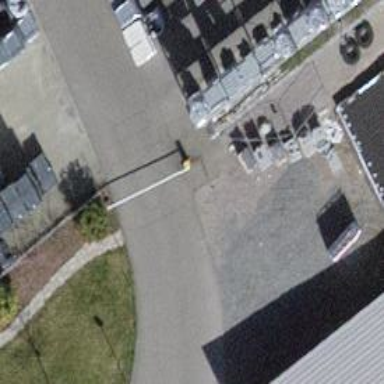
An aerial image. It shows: Lift gate barrier.